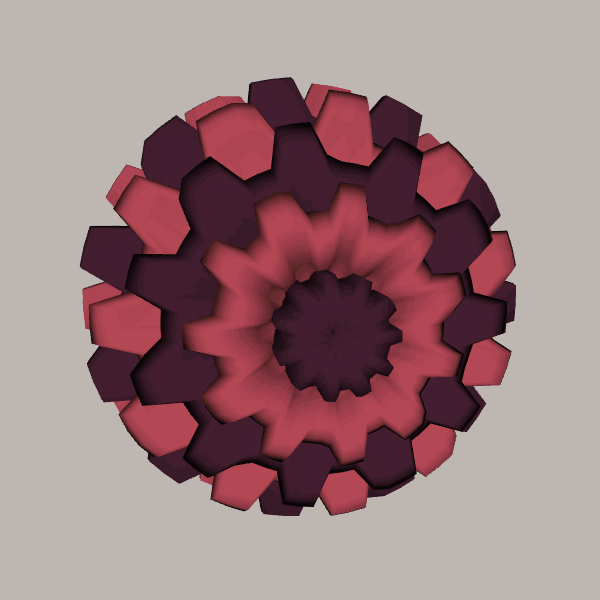
Background: light